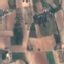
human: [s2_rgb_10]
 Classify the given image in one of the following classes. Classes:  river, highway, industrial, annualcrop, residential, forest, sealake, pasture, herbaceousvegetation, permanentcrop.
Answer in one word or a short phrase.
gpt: PermanentCrop